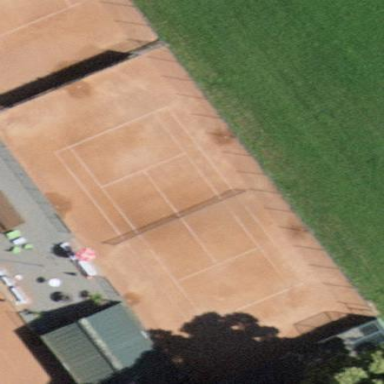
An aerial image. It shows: Tennis court with tartan surface.